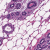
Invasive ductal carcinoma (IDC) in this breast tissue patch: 0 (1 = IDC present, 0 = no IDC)